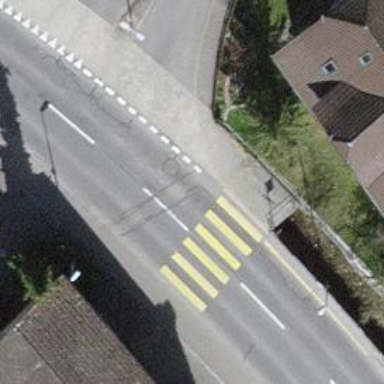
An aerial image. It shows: Uncontrolled zebra crossing with notable zebra markings.